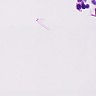
Metastatic tissue present: no